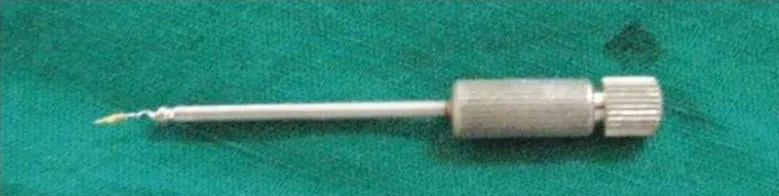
Masserann extractor, along with the removed fragment.
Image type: medical_photograph (other_medical_photograph)